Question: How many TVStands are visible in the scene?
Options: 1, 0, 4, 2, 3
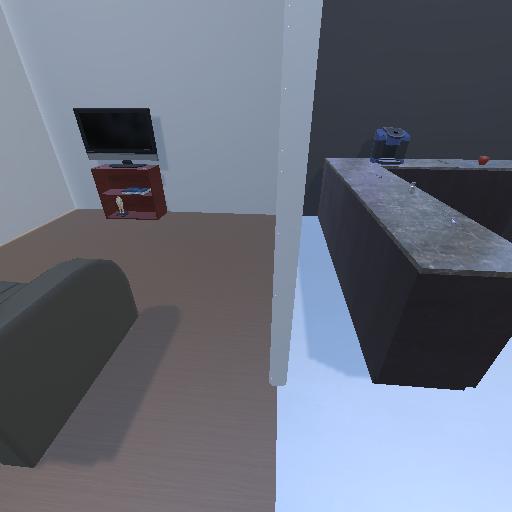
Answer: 1